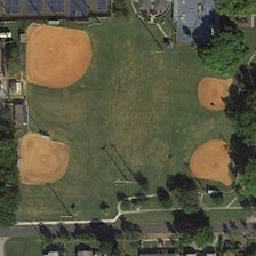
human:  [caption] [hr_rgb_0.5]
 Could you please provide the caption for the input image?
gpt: there are four baseball fields in the four corner of the field .

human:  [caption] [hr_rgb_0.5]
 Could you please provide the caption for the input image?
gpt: there are four baseballfields of different size lying on the lawn  around which are some other sports courts  trees  roads and houses .

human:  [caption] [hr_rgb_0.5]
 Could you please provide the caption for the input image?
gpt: four baseballfields in different sizes are surrounded by several tennis courts and trees and a row of houses .

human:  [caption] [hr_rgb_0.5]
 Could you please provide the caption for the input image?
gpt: four baseball field next to some tennis court and surrounded by some trees .

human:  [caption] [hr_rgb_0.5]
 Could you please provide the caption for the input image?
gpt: several green trees and buildings are around four baseball fields in different sizes .